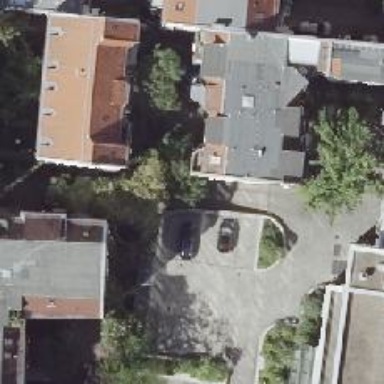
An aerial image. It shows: Parking entrance.